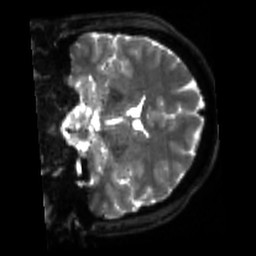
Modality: sbref
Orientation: coronal
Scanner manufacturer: siemens
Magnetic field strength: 3 T
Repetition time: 4 s
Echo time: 0.0594 s